Question: Anyone here knows how to deal with networking?
Here's my network scheme in Packet Tracer:

How do I do the routing in CLI to connect those three routers?
Note that the routers are in different cities.
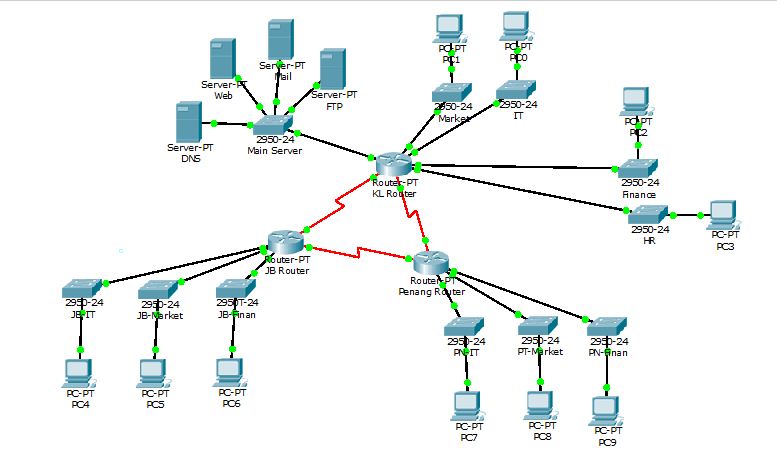
Answer: In networking we are having routing protocol to do the configuration.
Here i'll show you the RIP. I hope you know the IP assigning parts and all.
'''
interface FastEthernet0/0
ip address 192.168.1.1 255.255.255.0
duplex auto
speed auto
!
interface Serial0/0
ip address 10.0.0.1 255.0.0.0
clock rate 64000
!
interface Serial0/1
no ip address
shutdown
interface FastEthernet0/0
ip address 192.168.1.1 255.255.255.0
duplex auto
speed auto
!
interface Serial0/0
ip address 10.0.0.1 255.0.0.0
clock rate 64000
!
interface Serial0/1
no ip address
shutdown
!
router rip
network 10.0.0.0
network 192.168.1.0
ip classless
!
!
'''
Do the same in the other two routers... then you are good to go...